Interaction volume radius: 10 \u00c5
Interaction volume height: 15 \u00c5
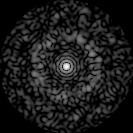
Disorder parameter: 0.8417